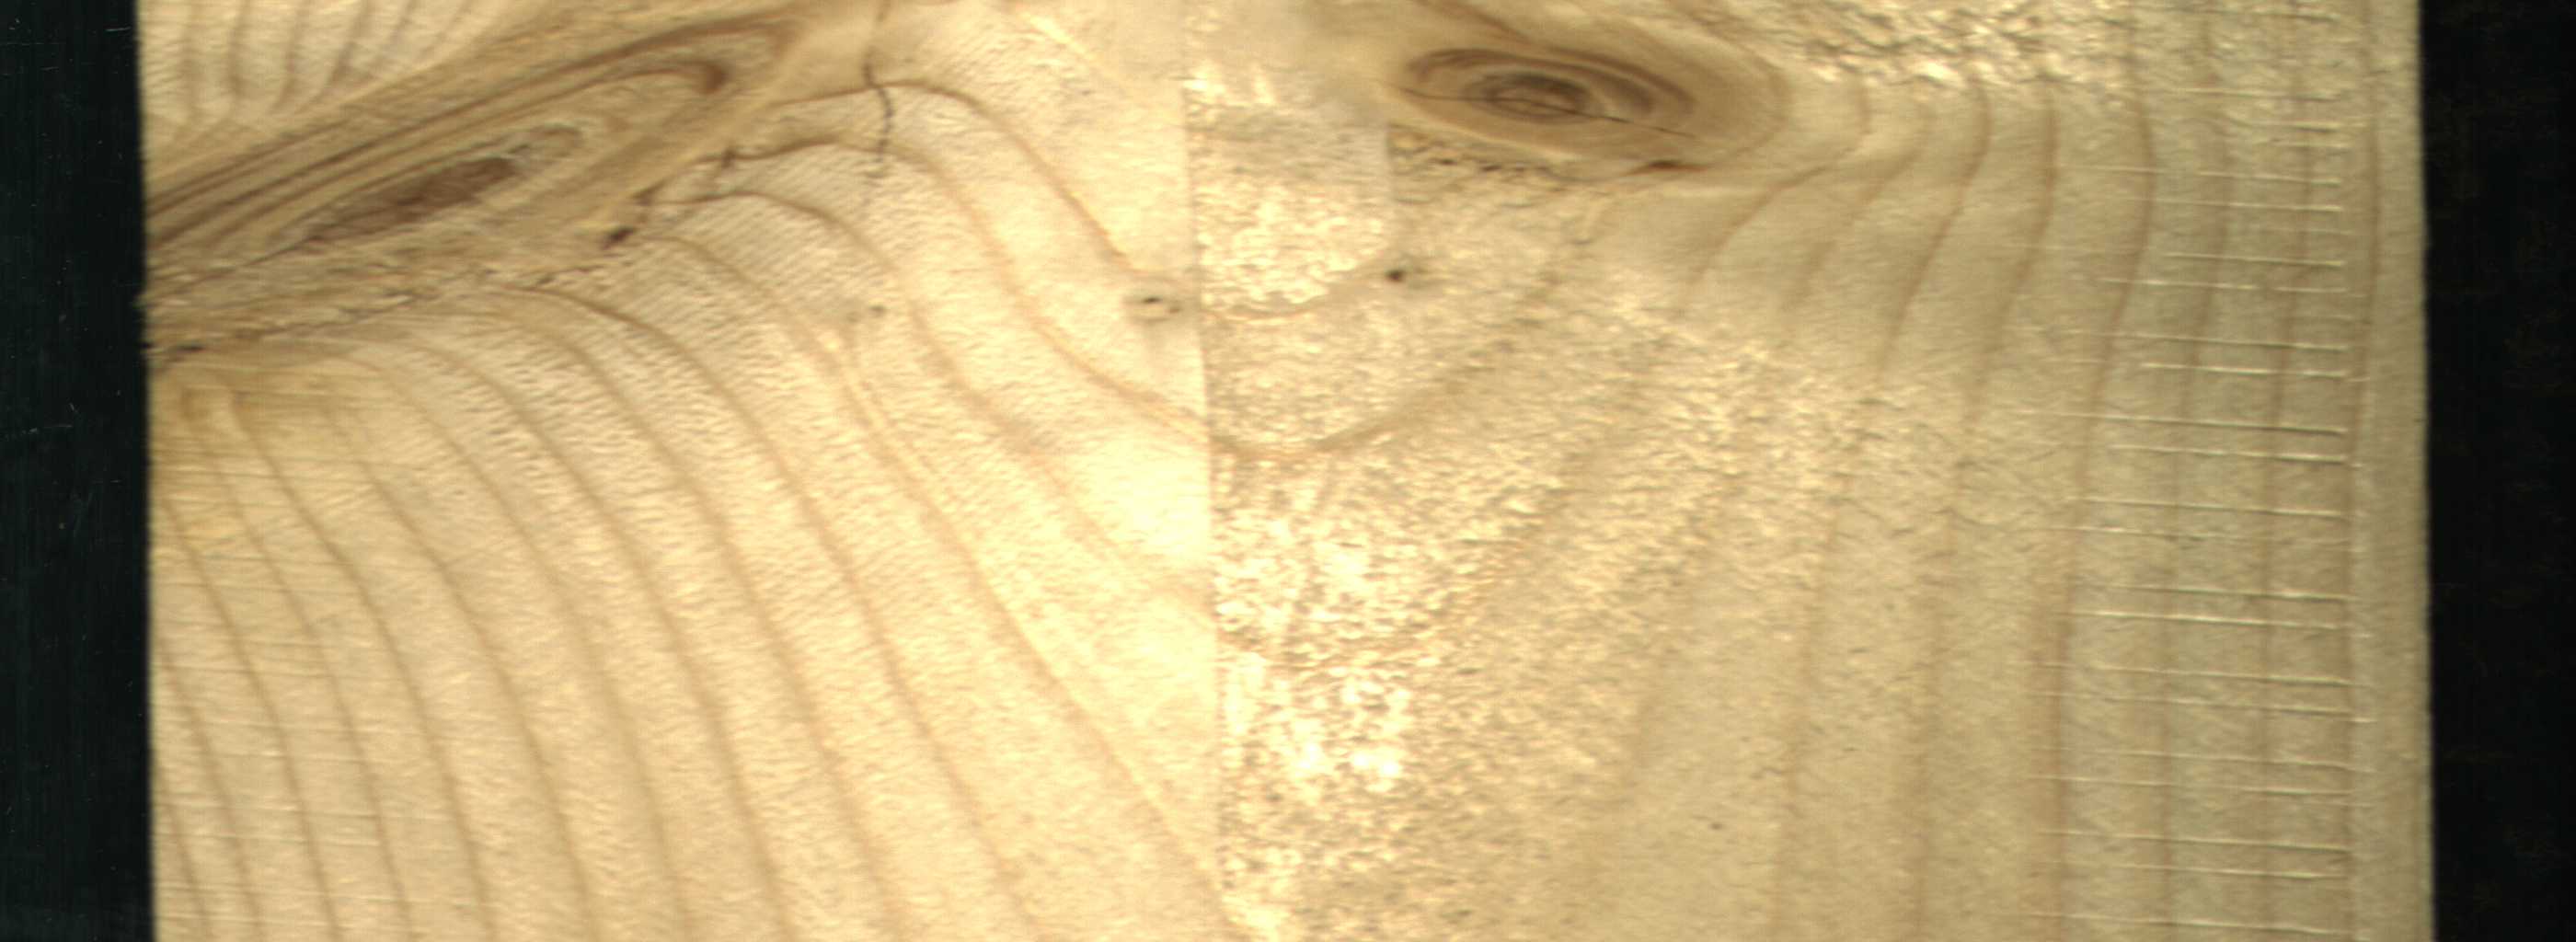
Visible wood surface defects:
Crack
knot_with_crack
Live_Knot